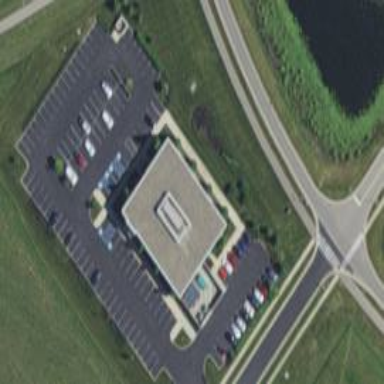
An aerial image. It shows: Commercial building.